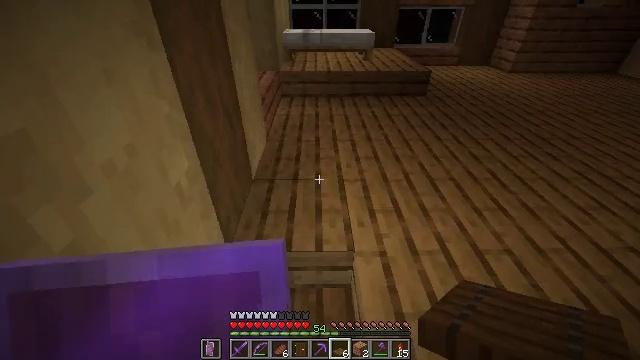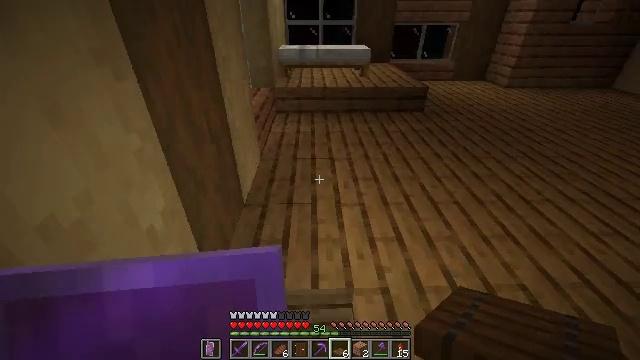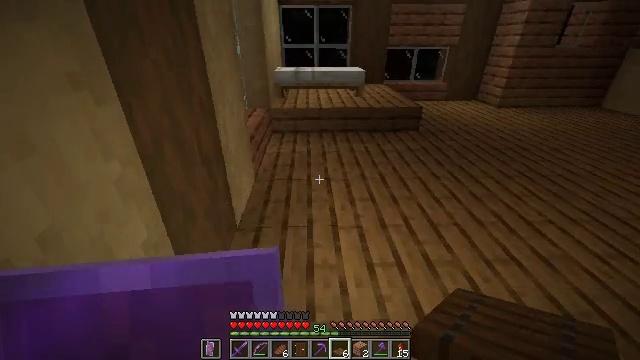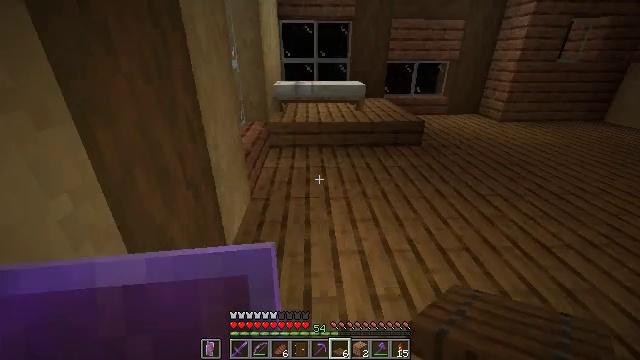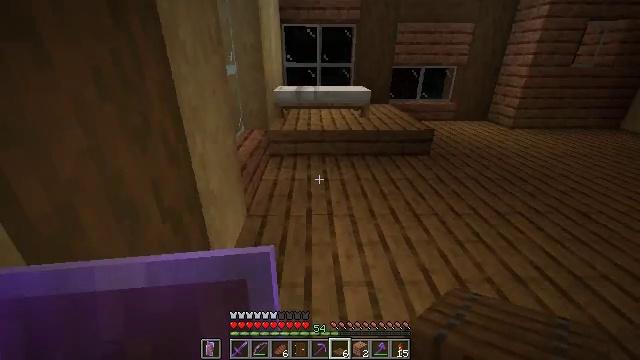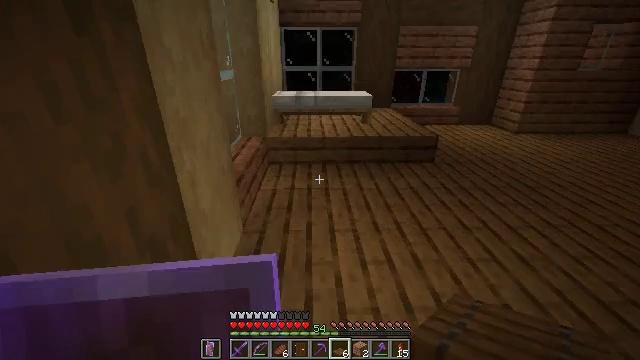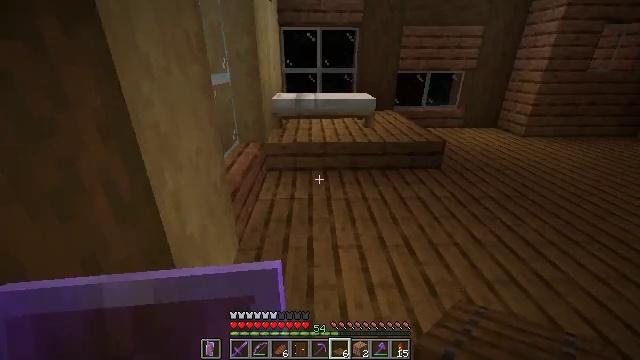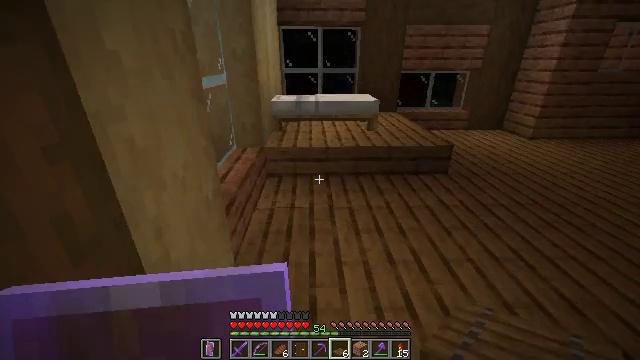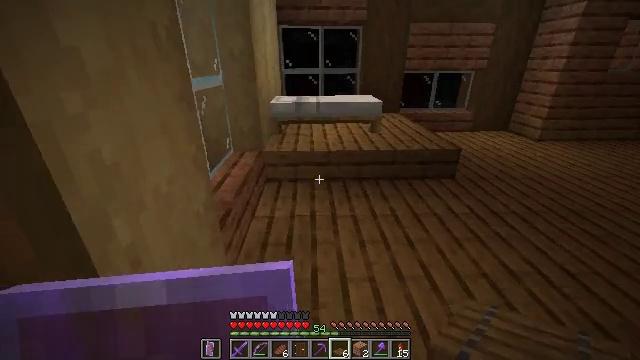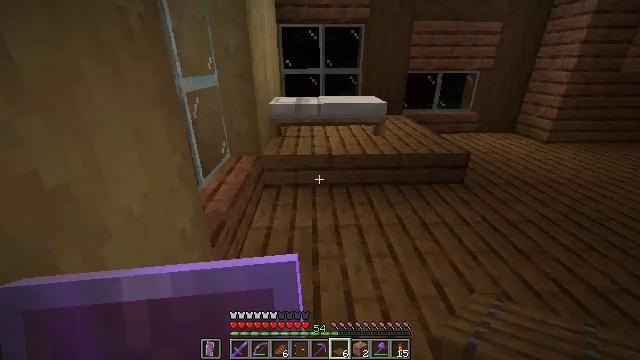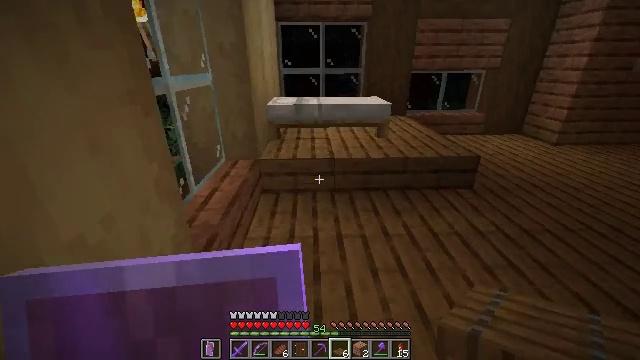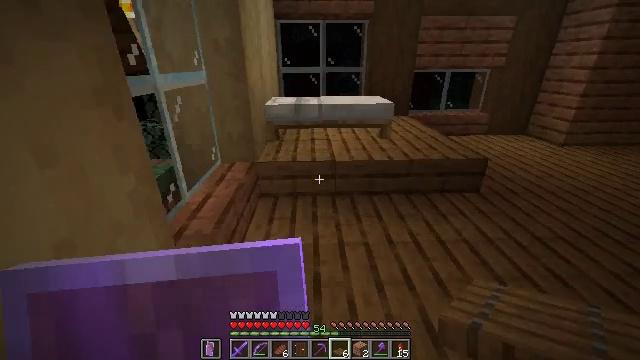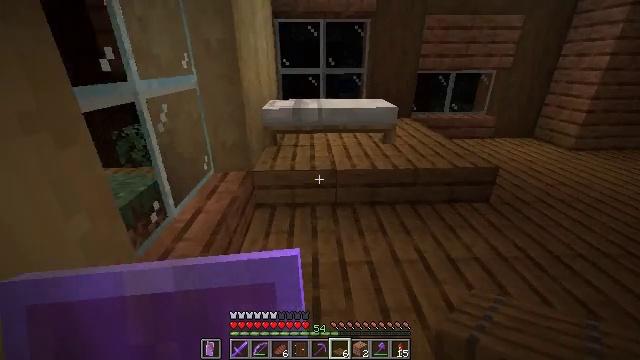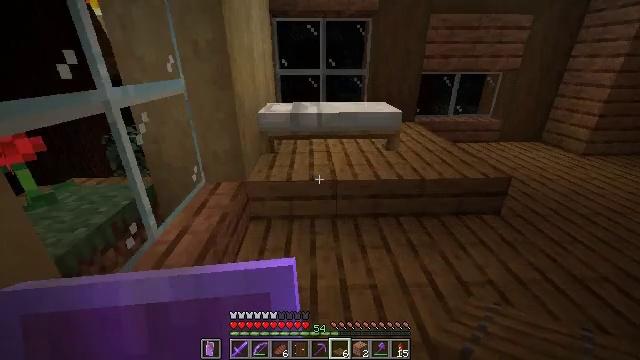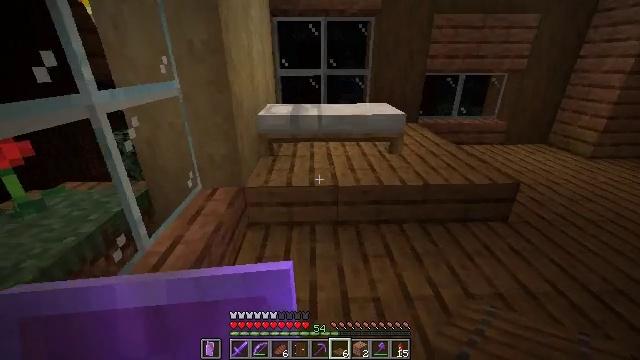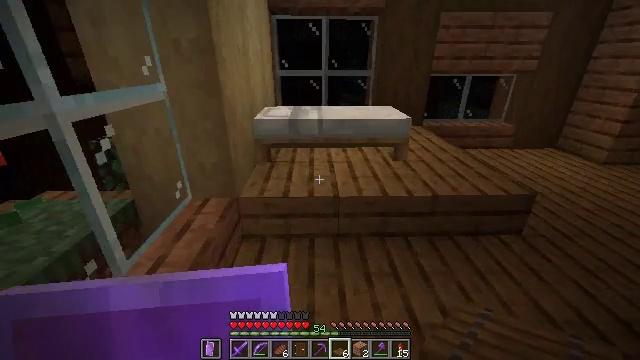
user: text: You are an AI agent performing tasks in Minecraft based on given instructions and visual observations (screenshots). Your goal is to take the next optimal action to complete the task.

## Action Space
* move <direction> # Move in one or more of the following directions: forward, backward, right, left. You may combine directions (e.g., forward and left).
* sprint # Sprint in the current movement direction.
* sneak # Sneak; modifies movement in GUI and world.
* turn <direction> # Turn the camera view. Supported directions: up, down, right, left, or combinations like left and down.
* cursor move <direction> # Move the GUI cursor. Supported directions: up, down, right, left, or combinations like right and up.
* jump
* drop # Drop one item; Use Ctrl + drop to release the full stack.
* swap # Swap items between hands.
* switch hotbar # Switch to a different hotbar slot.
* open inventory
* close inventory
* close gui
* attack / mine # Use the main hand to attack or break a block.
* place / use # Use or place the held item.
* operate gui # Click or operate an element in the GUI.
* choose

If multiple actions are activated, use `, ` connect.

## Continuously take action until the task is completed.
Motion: motion action
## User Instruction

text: Attack the spruce trapdoor to gather it.
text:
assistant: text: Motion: move forward, turn up
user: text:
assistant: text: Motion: move forward, turn up
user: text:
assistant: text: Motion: move forward, turn up
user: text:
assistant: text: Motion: move forward
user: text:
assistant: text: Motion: move forward
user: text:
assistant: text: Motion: move forward
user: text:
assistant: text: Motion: move forward
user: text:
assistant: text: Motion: move forward
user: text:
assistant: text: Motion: move forward
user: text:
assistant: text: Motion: move forward
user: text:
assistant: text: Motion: move forward
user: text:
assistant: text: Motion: move forward
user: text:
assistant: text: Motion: move forward
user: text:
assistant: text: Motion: move forward
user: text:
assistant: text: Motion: move forward
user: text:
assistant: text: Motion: move forward
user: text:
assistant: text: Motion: move forward
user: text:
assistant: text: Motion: move forward
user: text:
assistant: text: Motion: move forward, turn left
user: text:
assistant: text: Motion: move forward, turn left
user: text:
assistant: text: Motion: move forward, turn left
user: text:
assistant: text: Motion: move forward
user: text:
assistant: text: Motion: move forward
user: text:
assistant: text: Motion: move forward
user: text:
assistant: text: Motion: move forward, turn left, use / place
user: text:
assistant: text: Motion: move forward, use / place
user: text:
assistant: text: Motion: move forward, turn left and down, use / place
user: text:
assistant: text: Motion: turn down
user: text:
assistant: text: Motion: turn down
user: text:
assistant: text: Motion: turn down